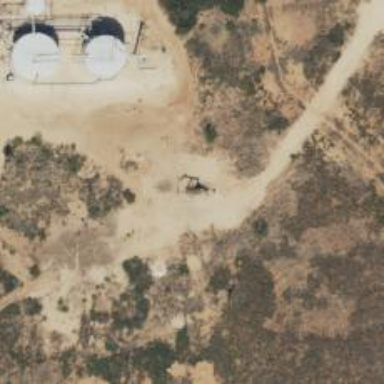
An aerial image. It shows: Petroleum well.